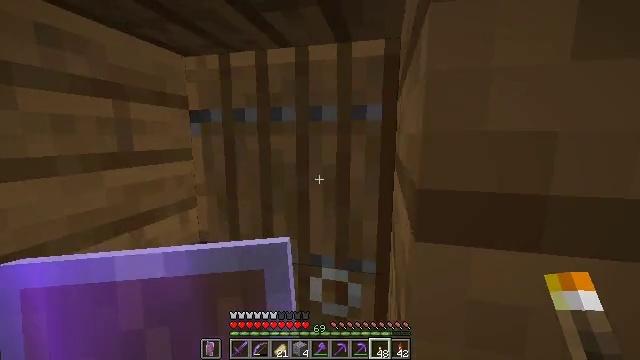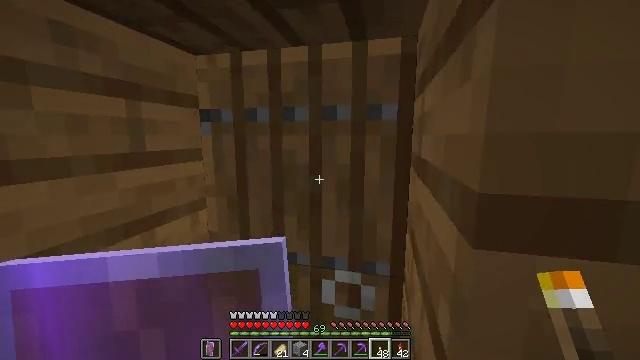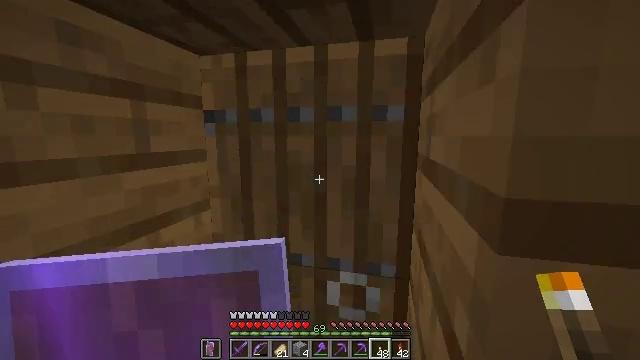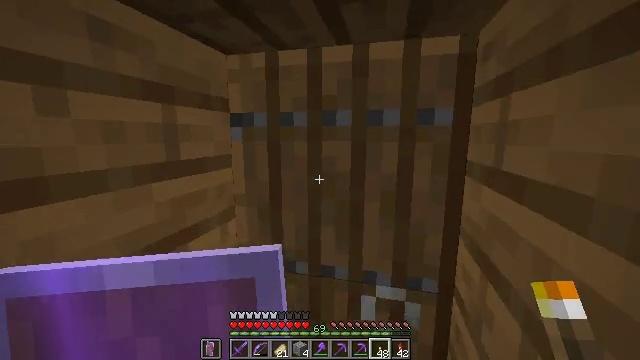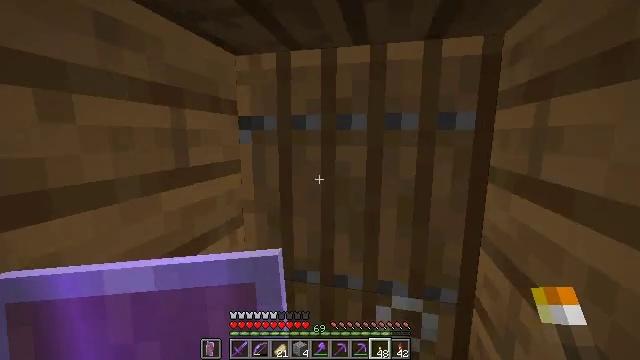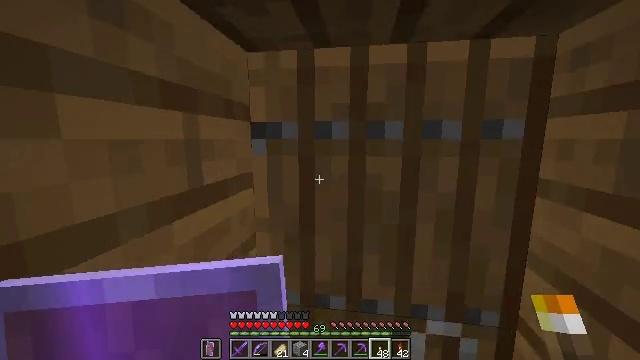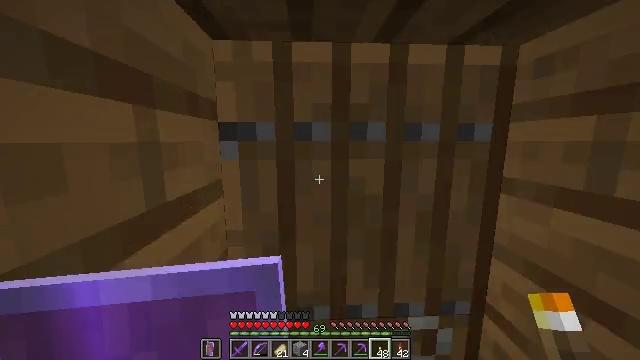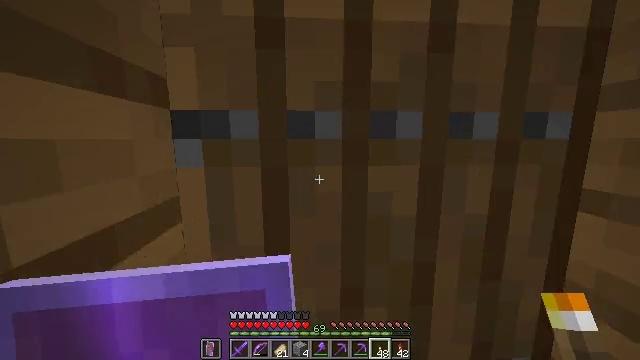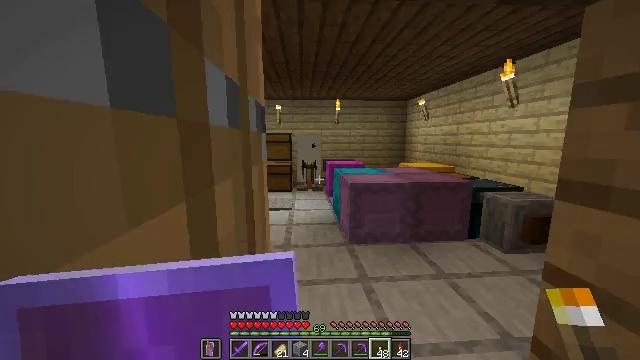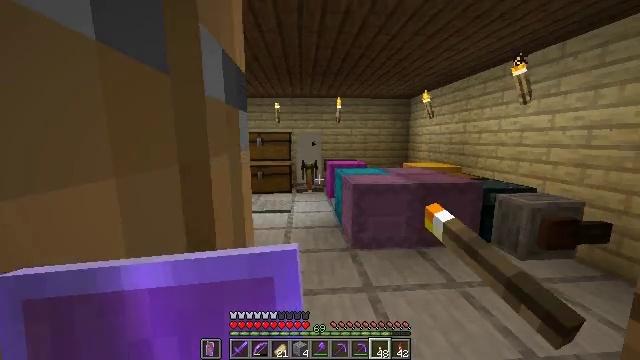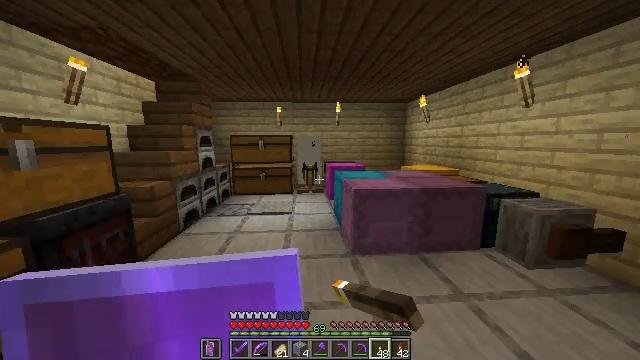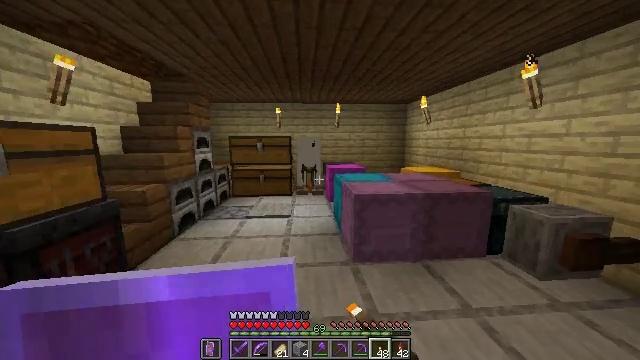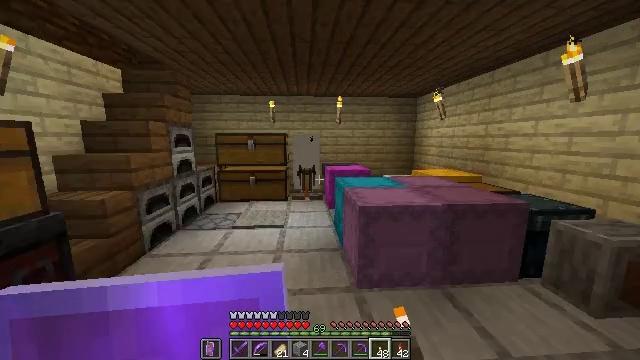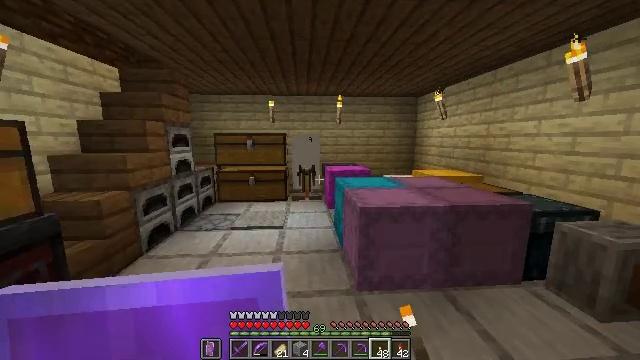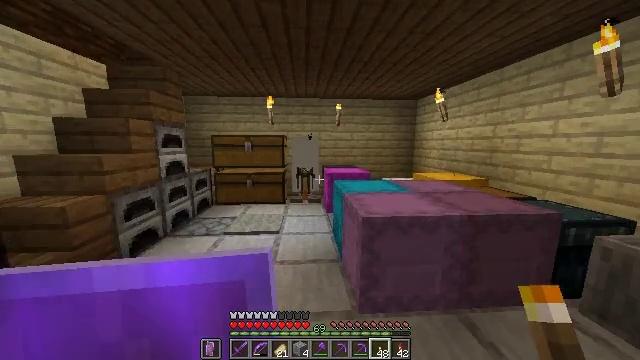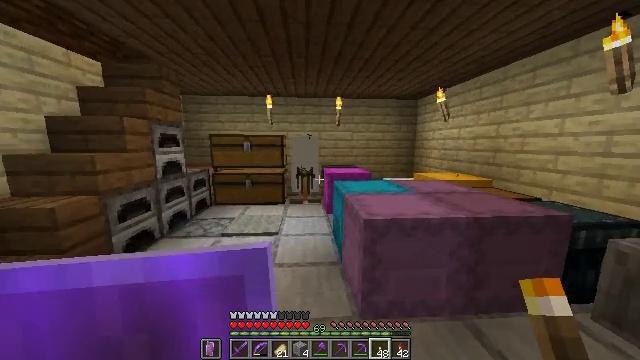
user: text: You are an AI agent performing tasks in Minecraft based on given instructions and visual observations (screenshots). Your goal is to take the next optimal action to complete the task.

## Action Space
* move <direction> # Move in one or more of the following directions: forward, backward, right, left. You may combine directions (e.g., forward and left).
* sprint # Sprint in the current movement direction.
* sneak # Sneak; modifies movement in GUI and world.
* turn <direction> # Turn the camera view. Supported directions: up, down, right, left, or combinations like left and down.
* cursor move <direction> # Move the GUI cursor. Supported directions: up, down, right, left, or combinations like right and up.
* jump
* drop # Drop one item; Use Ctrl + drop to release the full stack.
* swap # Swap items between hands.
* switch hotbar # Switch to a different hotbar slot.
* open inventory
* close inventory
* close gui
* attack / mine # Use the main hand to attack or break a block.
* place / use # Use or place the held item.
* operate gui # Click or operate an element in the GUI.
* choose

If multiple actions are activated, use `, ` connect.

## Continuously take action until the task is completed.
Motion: motion action
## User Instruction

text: Use the crafting table to craft polished andesite.
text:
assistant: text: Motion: move forward, sprint
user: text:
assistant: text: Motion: move forward and move left, sprint
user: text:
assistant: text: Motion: move forward and move left, sprint
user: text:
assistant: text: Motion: move forward and move left, sprint
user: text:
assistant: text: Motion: move forward and move left, sprint, turn right
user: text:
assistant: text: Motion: move forward and move left, sprint, turn right
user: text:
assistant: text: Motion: move forward, sprint, turn right
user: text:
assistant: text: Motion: move forward, sprint, use / place
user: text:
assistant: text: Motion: move forward, sprint, use / place
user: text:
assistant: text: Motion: move forward, sprint, use / place
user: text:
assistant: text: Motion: move forward, sprint
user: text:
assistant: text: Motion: move forward, sprint
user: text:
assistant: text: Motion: move forward, sprint
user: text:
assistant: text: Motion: move forward
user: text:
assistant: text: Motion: move forward
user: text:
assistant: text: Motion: move forward
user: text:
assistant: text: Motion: move forward
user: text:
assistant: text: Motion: move forward
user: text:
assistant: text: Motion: move forward
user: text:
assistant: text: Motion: move forward, turn right and down
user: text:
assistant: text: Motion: move forward, turn right and down
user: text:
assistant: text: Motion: move forward, turn right and down
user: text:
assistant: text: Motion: move forward, turn right and down
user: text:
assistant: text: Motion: move forward, turn right and up
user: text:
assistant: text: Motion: move forward, turn right and up
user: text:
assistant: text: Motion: move forward, turn up
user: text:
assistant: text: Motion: move forward
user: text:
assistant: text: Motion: move forward
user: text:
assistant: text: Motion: move forward
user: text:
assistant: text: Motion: move forward, turn left